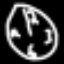
Label: clock